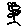
Label: flower